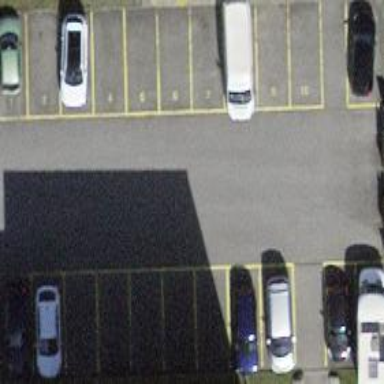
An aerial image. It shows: Parking area with surface.